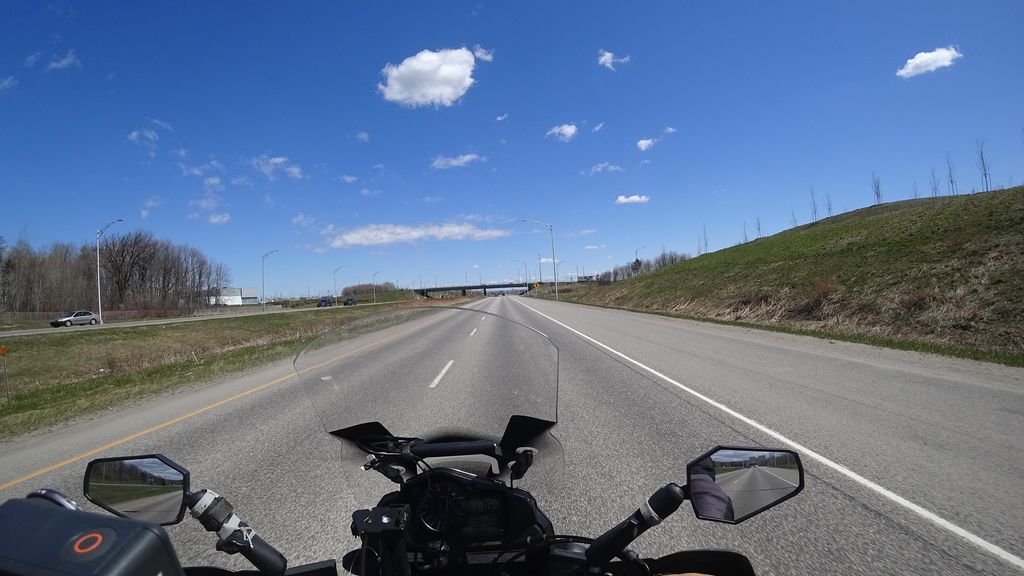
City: quebec_city